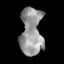
Tissue: skin
Cell type: Others
Senescence score: 0.2741
Nuclear area (px): 1041
Mean DAPI intensity: 149.587